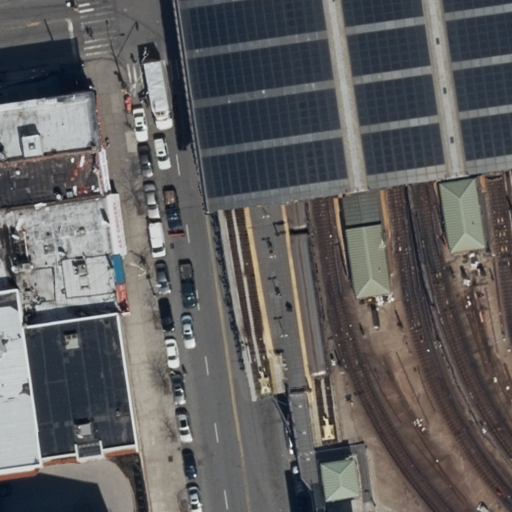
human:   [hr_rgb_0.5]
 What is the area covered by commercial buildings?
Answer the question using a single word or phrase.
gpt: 0m2

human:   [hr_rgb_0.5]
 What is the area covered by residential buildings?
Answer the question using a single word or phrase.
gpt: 3981m2

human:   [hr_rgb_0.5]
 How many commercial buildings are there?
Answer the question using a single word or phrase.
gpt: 0

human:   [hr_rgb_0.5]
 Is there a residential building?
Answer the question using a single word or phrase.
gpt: yes

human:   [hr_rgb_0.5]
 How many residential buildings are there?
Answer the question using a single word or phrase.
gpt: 3

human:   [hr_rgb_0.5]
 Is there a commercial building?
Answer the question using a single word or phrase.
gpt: no

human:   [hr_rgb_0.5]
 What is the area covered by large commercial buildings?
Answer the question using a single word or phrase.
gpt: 0m2

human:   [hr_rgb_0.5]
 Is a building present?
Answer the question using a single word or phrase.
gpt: yes

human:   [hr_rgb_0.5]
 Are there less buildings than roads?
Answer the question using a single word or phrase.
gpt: no

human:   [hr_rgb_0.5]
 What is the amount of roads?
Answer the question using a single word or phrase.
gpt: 2

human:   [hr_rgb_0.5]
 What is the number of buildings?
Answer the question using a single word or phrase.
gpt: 3

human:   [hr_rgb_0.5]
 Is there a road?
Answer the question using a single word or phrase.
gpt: yes

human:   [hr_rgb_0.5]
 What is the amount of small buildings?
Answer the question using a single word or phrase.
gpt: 0

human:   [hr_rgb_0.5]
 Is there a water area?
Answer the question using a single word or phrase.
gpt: no

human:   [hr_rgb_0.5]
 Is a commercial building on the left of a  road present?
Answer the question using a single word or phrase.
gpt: no

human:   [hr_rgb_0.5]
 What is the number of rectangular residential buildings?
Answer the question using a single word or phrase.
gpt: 1

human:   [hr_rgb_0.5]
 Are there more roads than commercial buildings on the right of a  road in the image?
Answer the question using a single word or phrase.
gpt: yes

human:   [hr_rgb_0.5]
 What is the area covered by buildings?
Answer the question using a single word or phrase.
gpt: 3981m2

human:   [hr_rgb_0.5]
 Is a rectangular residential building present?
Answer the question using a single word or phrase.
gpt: yes

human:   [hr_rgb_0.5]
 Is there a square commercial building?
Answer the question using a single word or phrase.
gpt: no

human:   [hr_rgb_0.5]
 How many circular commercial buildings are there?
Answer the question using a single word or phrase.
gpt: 0

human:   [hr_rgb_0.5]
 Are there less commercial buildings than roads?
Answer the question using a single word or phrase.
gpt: yes

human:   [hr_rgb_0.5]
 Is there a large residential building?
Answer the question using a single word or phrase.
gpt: yes

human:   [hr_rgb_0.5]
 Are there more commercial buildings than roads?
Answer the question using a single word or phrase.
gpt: no

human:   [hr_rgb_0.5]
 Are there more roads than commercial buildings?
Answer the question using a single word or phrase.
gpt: yes

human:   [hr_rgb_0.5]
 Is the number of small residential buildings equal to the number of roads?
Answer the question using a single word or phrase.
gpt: no

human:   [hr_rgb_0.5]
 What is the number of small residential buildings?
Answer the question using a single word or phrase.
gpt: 0

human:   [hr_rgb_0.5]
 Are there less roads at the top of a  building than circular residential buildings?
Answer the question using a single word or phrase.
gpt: no

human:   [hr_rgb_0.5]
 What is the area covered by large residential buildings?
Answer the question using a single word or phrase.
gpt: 3788m2

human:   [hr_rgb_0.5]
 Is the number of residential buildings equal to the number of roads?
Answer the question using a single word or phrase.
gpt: no

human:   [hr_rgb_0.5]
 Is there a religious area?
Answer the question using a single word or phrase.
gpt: no

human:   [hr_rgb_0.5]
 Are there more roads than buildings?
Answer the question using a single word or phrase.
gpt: no

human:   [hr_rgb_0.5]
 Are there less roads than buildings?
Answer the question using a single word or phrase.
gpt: yes

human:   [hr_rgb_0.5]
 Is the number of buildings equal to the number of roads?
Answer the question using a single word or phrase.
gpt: no

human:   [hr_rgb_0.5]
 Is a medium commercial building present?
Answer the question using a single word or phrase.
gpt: no

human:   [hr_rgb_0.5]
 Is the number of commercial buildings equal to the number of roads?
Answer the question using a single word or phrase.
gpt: no

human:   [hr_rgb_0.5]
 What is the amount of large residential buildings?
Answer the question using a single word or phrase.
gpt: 2

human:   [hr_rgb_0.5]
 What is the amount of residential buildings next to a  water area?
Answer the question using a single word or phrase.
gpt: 0

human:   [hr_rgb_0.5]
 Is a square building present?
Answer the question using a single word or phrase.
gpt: no

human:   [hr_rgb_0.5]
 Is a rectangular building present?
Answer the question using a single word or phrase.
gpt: yes

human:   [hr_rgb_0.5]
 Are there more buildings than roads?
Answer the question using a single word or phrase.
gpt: yes

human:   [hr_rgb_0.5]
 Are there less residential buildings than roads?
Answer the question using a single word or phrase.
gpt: no

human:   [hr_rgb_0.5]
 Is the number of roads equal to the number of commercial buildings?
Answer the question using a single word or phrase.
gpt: no

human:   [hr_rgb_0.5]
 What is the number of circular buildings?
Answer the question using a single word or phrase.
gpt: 0

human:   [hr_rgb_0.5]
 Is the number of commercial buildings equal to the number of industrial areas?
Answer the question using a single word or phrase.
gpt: yes

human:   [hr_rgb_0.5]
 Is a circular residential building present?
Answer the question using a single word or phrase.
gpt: no

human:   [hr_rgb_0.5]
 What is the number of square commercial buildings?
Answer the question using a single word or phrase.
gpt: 0

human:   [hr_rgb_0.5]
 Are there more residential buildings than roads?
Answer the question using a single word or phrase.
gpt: yes

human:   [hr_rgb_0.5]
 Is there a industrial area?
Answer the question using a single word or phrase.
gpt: no

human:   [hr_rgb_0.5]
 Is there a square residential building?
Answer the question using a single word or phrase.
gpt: no

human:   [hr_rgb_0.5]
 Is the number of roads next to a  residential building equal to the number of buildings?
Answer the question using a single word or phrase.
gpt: no

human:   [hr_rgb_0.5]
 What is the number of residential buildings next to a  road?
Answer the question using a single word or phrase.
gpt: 3

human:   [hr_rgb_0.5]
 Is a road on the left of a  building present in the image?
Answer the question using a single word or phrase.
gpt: yes

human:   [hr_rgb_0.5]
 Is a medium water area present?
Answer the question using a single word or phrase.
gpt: no

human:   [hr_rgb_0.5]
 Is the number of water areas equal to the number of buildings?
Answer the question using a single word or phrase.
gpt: no

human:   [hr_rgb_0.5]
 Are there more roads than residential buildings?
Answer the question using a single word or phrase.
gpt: no

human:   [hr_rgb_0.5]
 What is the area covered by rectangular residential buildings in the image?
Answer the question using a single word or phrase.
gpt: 193m2

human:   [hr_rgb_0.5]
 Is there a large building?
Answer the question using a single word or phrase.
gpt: yes

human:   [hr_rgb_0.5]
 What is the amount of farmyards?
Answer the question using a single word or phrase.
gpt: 0

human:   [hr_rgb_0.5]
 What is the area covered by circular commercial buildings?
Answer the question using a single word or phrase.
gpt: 0m2

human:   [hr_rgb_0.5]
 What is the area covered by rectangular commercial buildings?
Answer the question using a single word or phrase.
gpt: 0m2

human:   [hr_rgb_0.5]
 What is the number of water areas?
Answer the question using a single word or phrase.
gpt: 0

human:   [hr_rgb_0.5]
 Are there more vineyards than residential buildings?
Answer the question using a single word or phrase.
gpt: no

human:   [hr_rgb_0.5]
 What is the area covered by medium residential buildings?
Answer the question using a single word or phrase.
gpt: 193m2